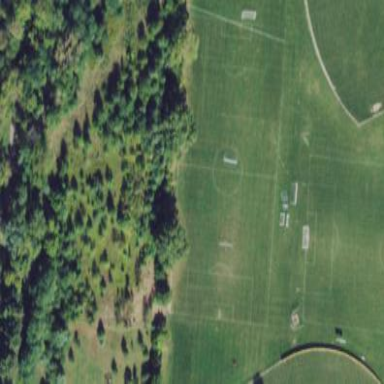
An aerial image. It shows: Soccer pitch for outdoor sports and leisure activities.